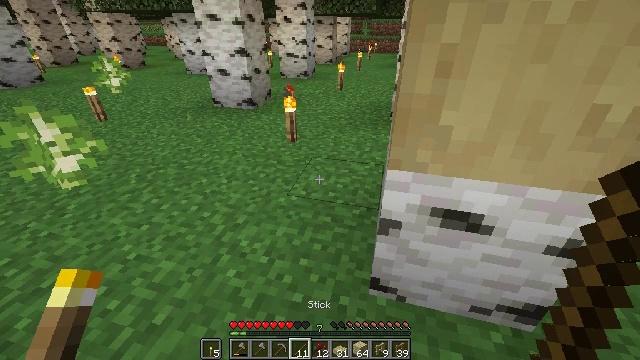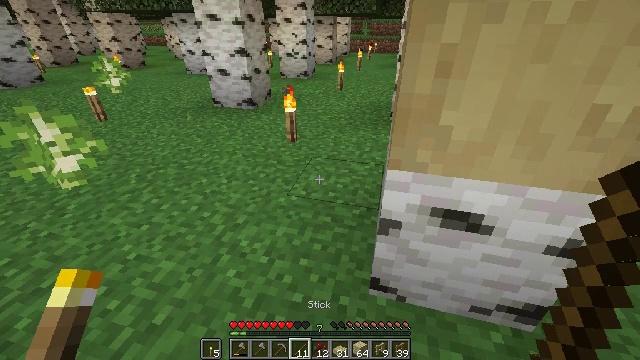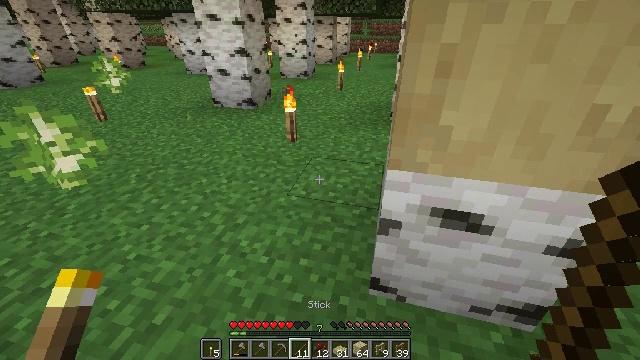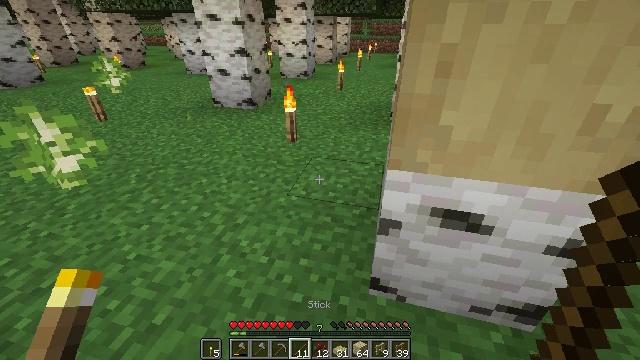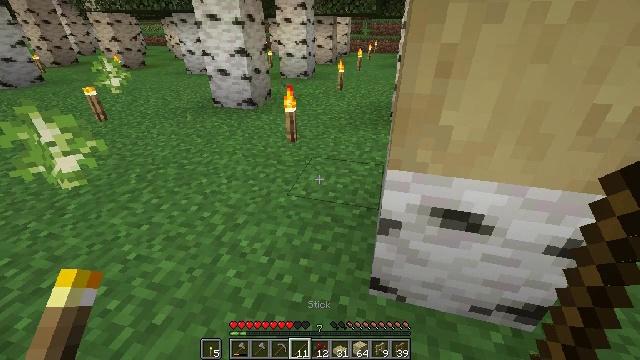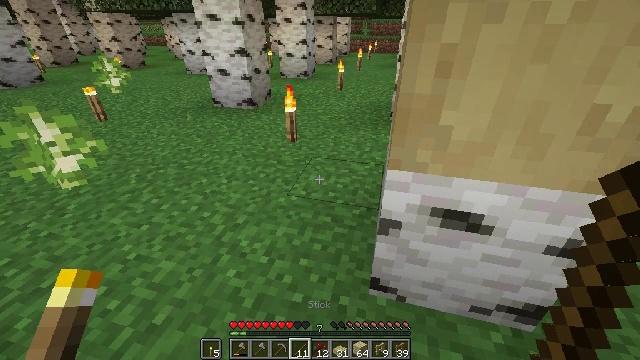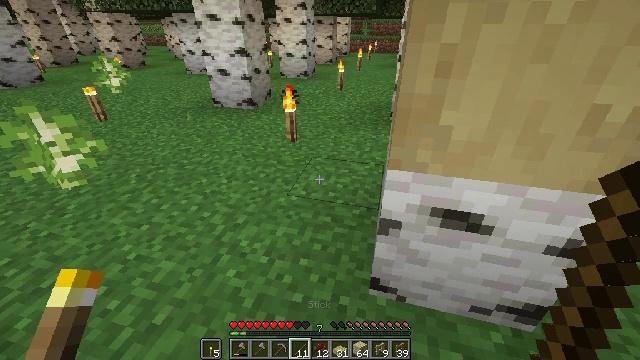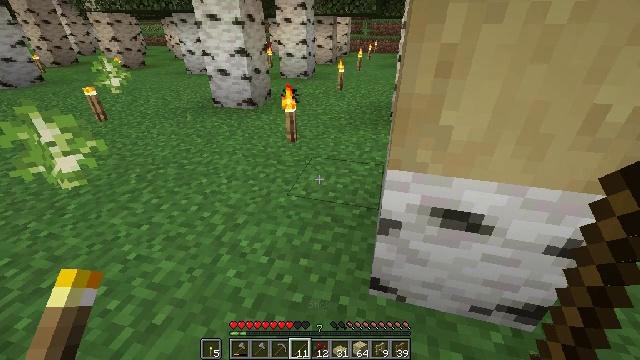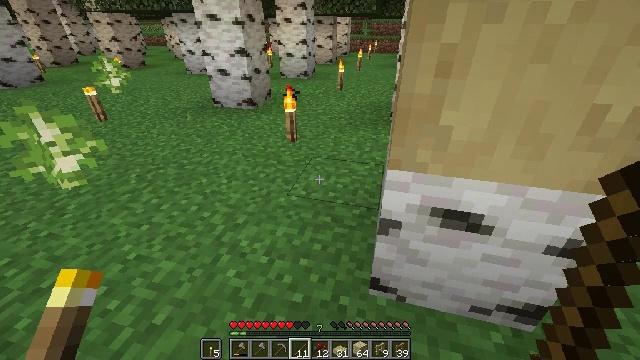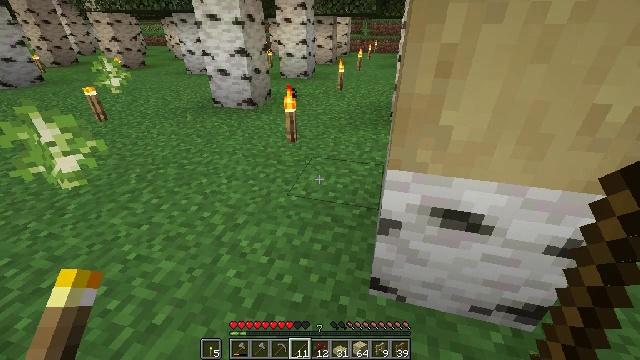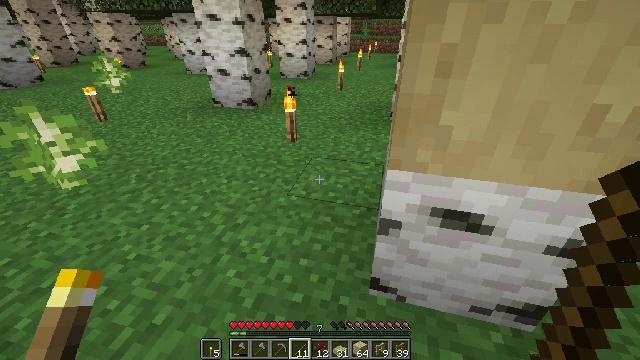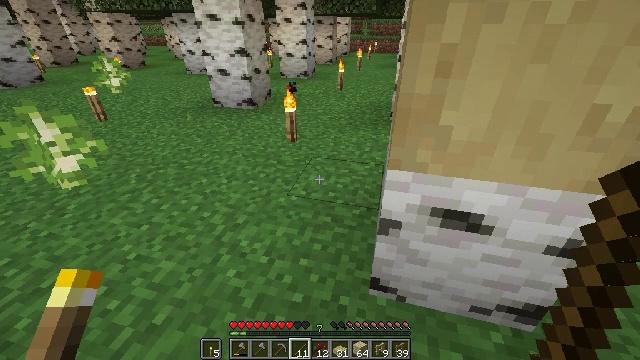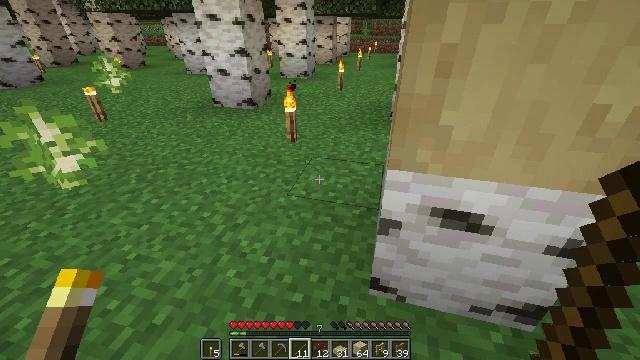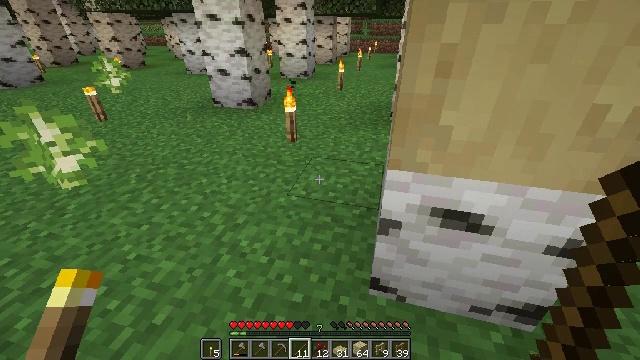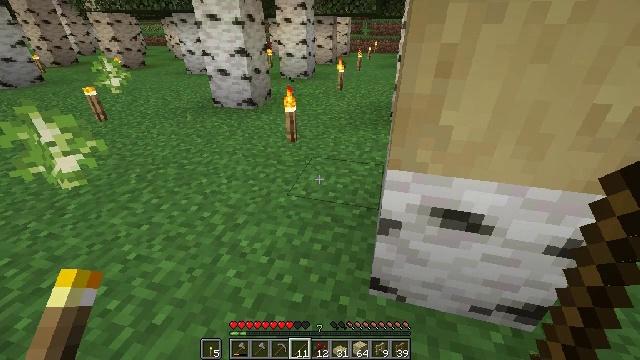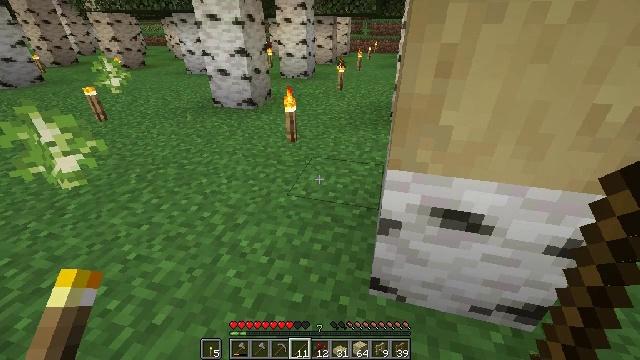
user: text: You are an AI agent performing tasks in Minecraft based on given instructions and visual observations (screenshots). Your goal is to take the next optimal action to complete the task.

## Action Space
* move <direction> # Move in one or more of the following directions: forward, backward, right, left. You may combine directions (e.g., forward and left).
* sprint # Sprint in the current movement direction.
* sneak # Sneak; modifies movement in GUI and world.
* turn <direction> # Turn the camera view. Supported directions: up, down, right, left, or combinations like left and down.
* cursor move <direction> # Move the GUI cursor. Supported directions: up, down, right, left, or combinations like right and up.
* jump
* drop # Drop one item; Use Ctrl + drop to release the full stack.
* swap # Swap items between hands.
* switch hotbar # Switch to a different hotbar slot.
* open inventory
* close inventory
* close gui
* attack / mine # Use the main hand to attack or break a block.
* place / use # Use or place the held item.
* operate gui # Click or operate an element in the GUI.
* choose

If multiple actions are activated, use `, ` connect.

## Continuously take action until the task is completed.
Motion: motion action
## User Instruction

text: Gather the stripped birch log from the tree.
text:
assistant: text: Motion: no_op
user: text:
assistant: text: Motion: no_op
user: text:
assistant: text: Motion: no_op
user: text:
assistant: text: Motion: no_op
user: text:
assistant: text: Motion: no_op
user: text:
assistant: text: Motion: no_op
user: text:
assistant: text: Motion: no_op
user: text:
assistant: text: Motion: no_op
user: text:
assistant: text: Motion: no_op
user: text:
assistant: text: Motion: no_op
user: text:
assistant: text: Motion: no_op
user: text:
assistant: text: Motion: no_op
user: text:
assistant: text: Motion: no_op
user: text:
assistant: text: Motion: no_op
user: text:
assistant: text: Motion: no_op
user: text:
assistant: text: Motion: no_op
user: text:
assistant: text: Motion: no_op
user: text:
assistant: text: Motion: no_op
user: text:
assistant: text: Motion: no_op
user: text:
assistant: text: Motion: no_op
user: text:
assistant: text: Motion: no_op
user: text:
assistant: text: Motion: no_op
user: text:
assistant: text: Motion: no_op
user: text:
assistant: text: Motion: no_op
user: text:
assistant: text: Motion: no_op
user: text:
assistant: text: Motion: no_op
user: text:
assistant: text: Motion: no_op
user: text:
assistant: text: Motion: no_op
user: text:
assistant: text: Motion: no_op
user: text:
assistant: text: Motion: no_op